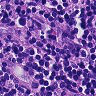
Metastatic tissue present: yes